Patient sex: F
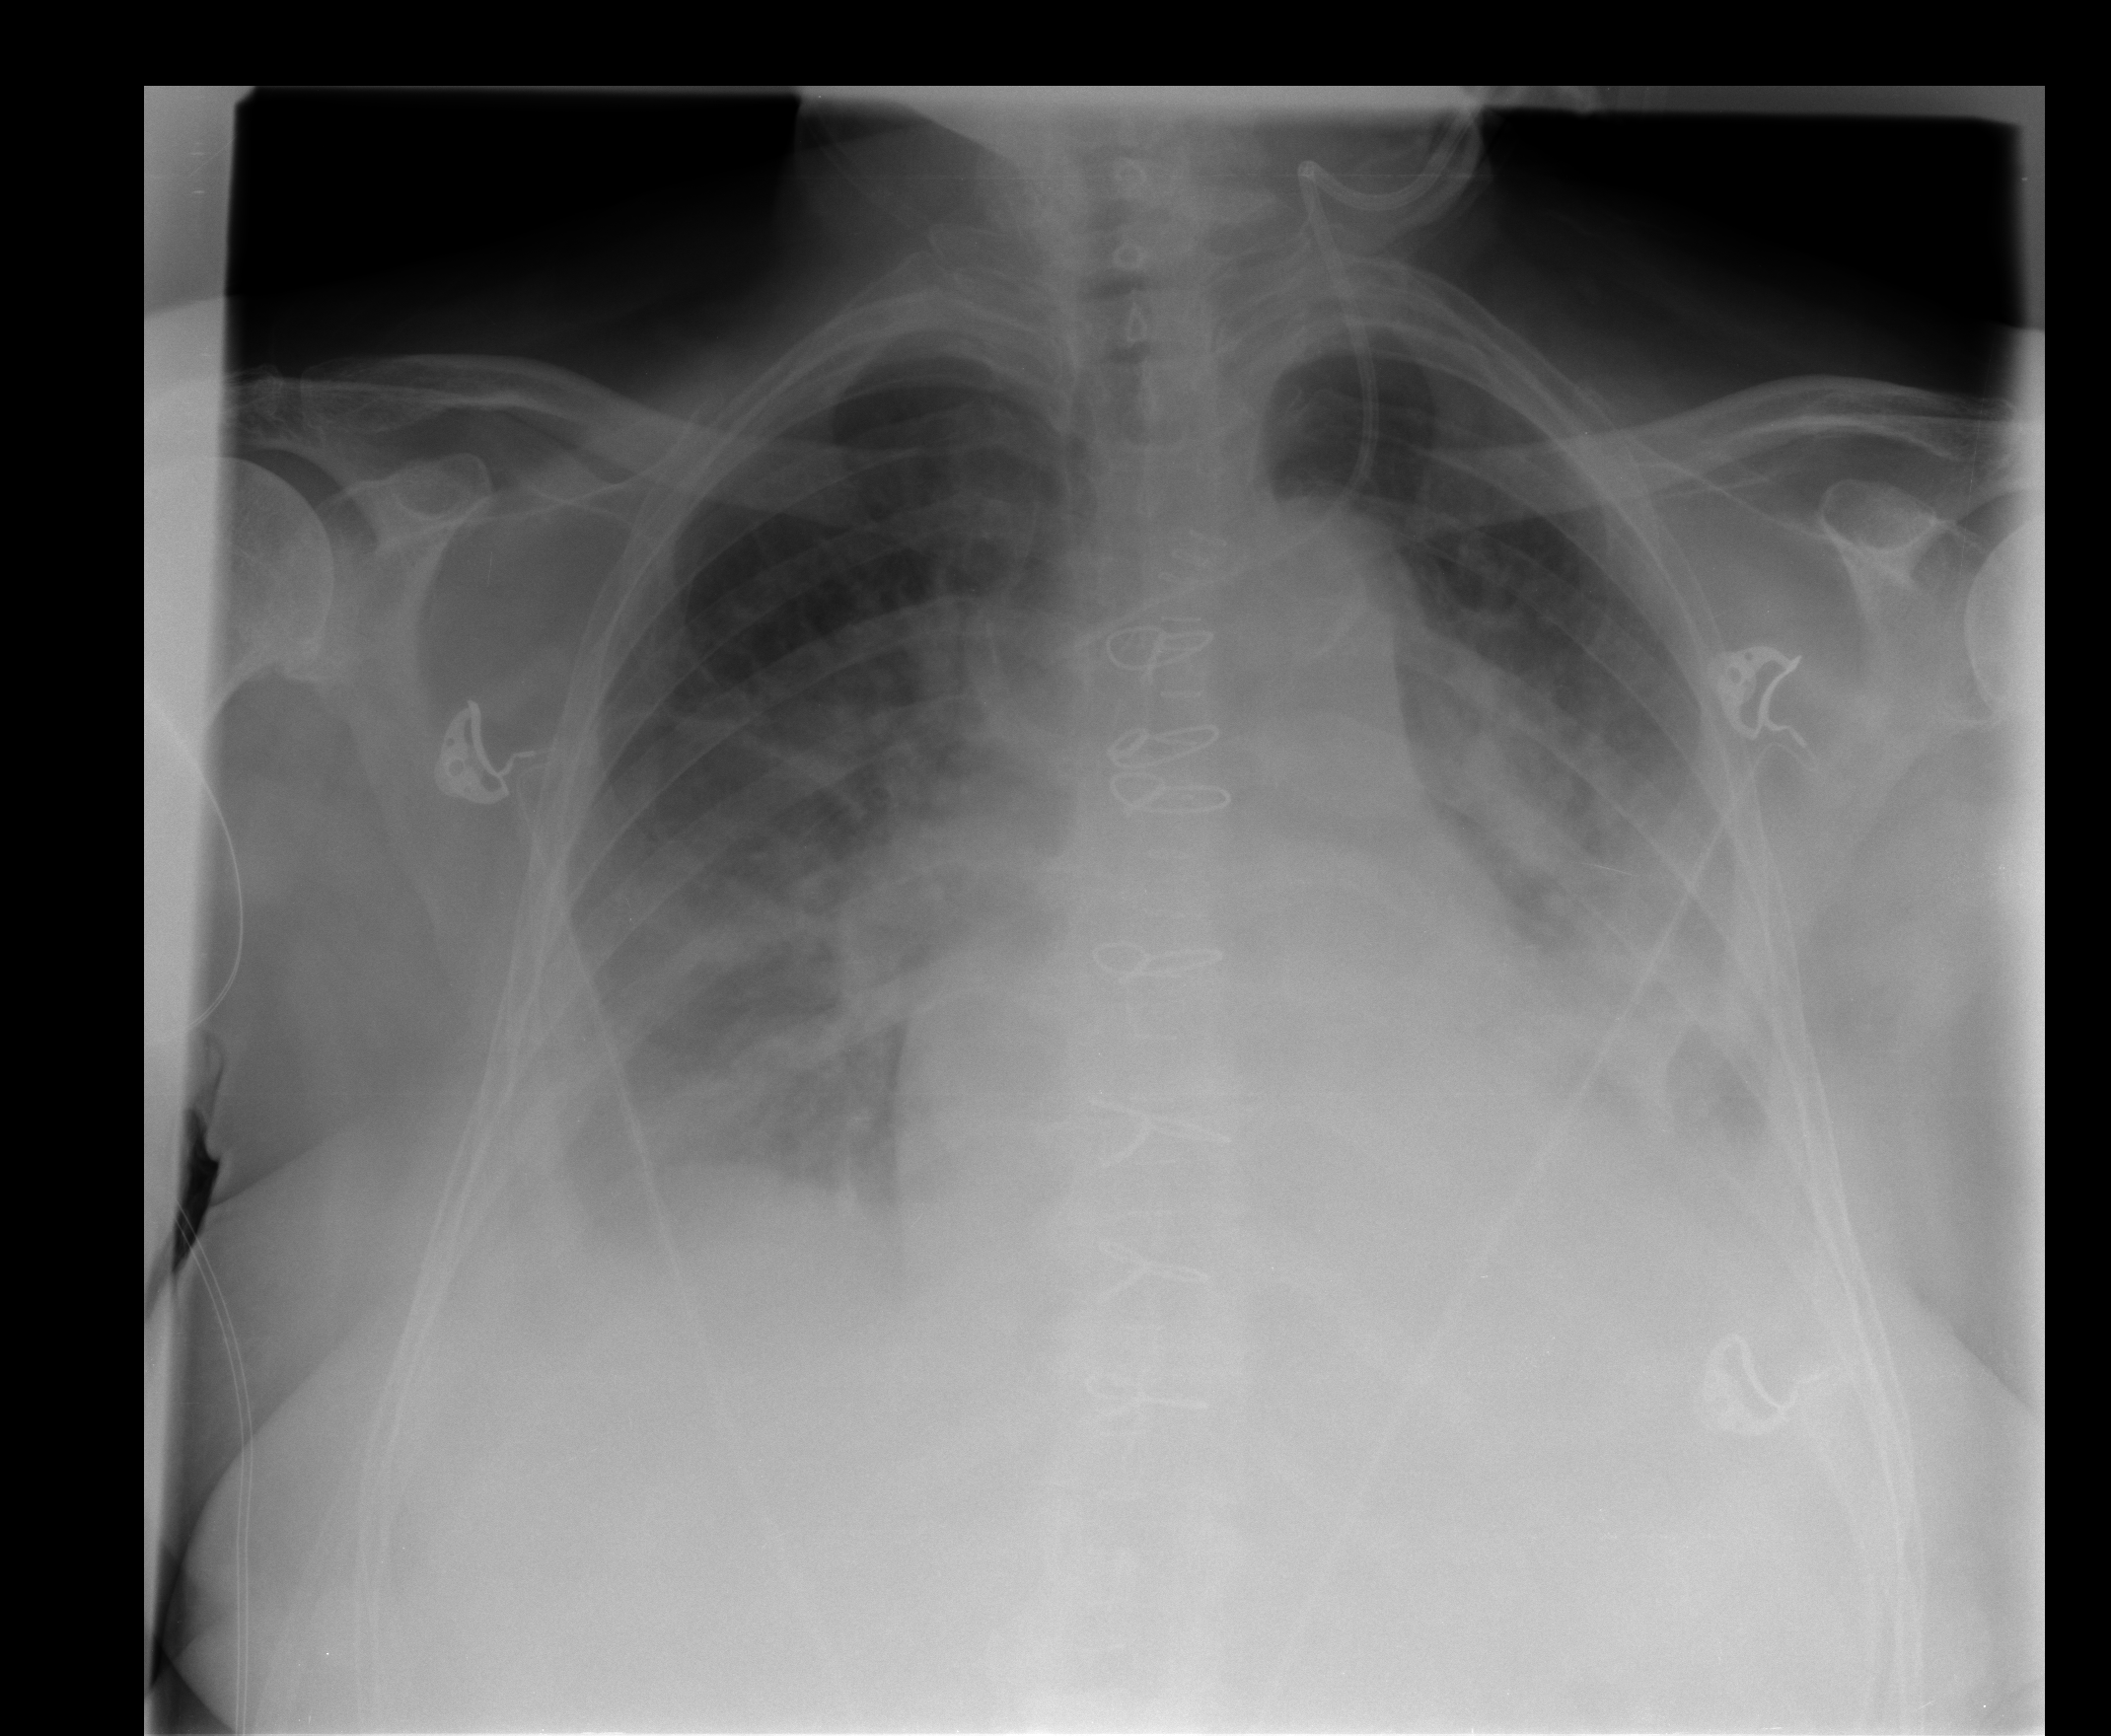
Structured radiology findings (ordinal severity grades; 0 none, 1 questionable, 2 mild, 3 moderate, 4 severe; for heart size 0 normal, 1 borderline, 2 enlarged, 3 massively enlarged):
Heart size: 2
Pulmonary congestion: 3
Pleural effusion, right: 2
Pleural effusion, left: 2
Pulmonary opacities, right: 0
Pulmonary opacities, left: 0
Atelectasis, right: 2
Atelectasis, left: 2